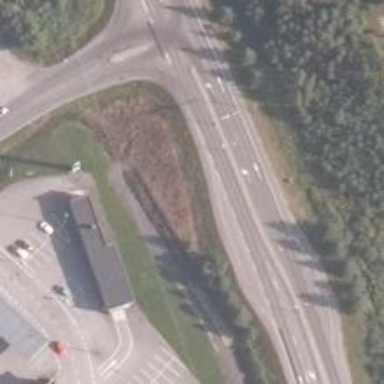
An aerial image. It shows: Primary road with asphalt surface.